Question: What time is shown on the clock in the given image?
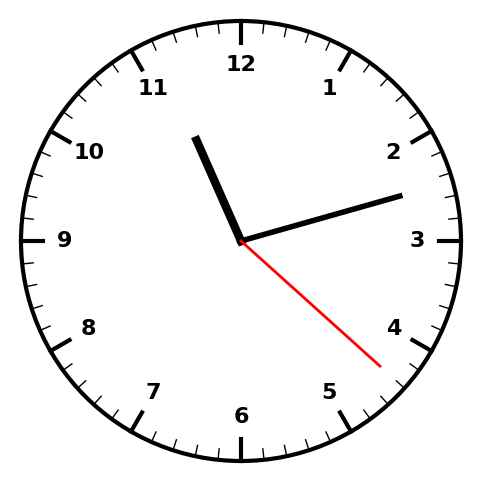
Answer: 11:12:22